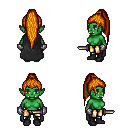
a pixel art fantasy rpg character, female body template, orc, green skin, black cape, gold greaves, dark blonde extra-long topknot hairstyle, metal gloves, black shoes, dagger, four views (front, back, left, right), 2x2 character sprite sheet, small pixel art, hard edges, no anti-aliasing